Field crop: tomato
Growth stage: 2
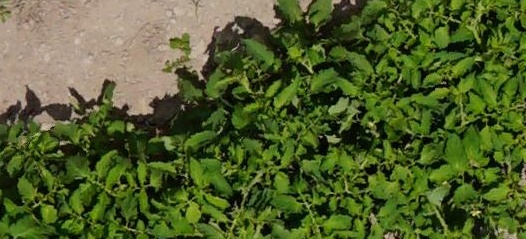
Species: tomato